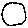
Label: circle